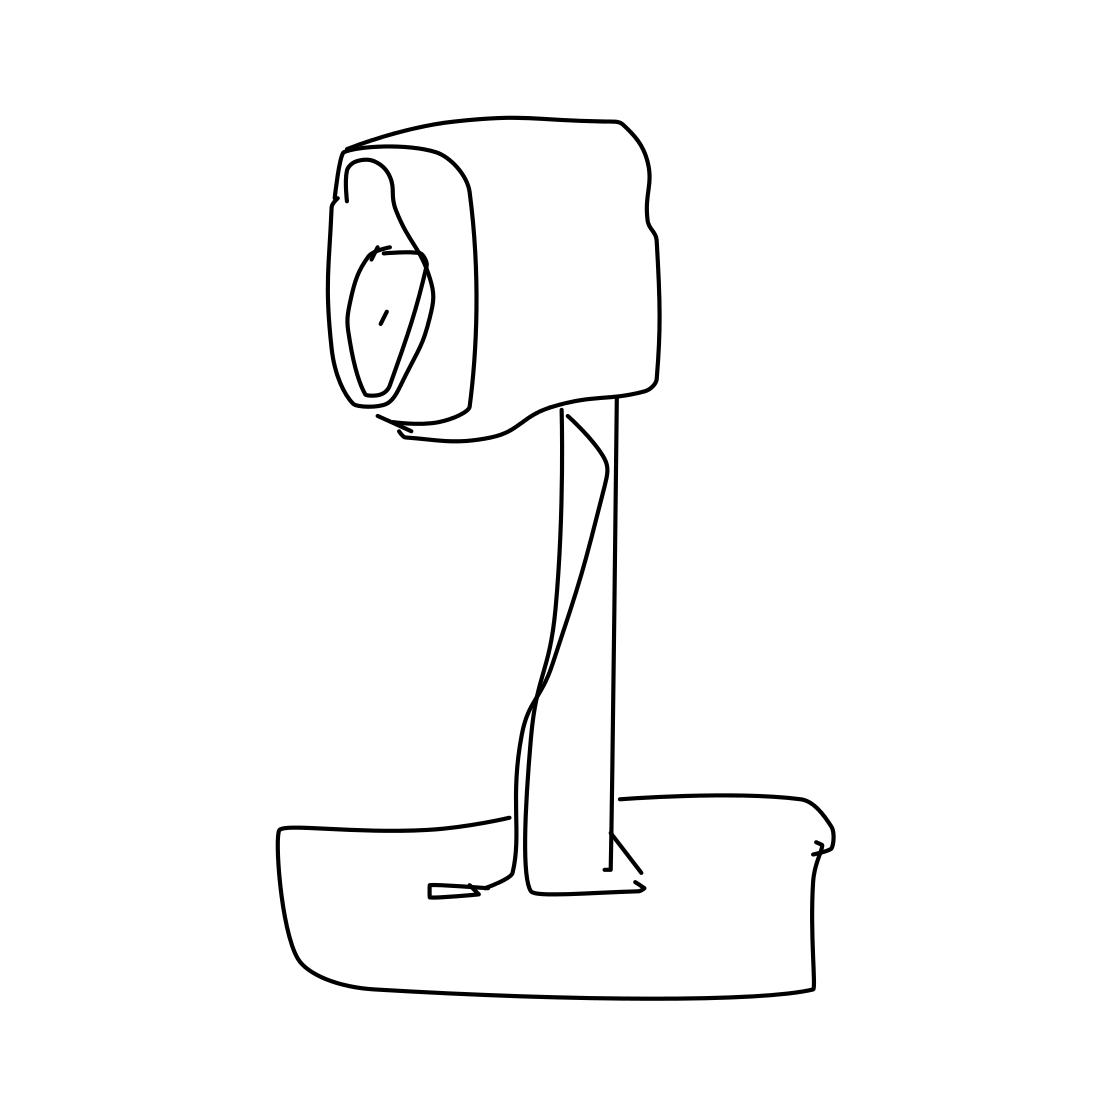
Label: tablelamp